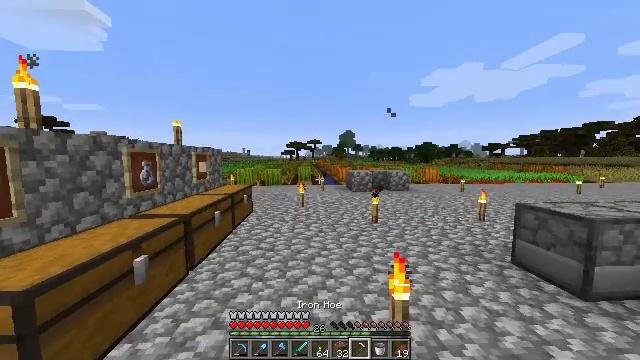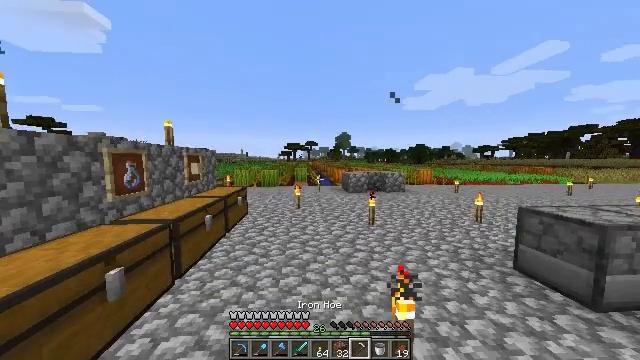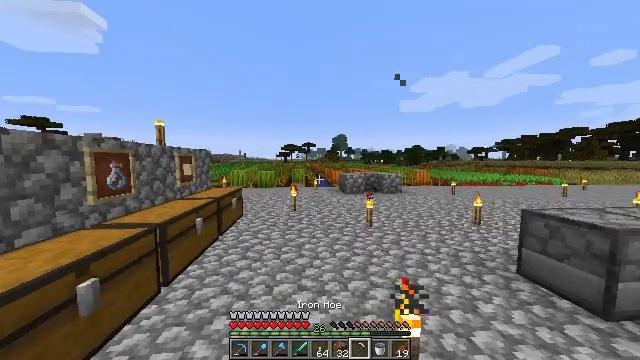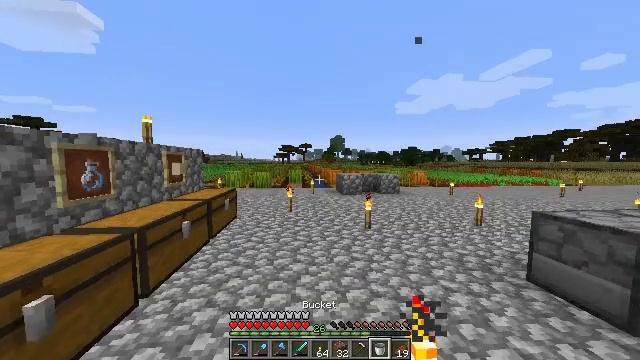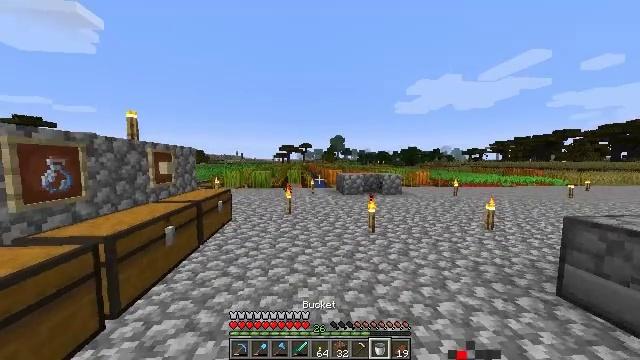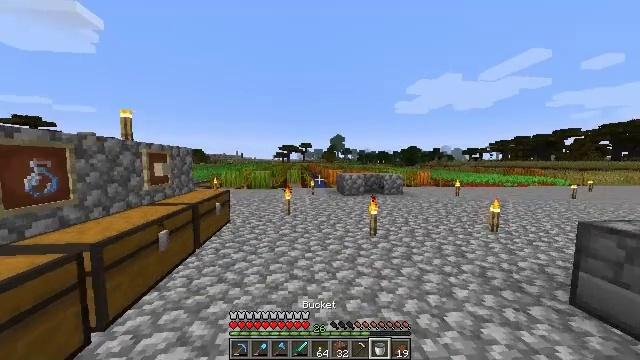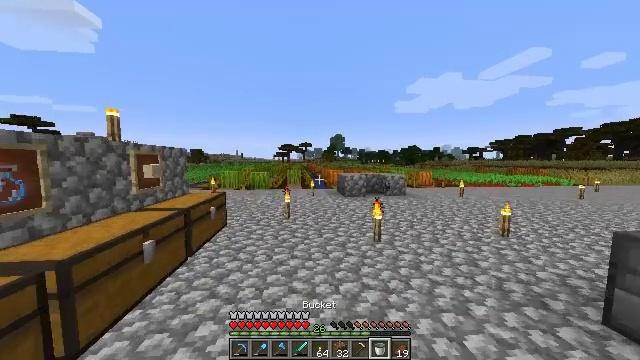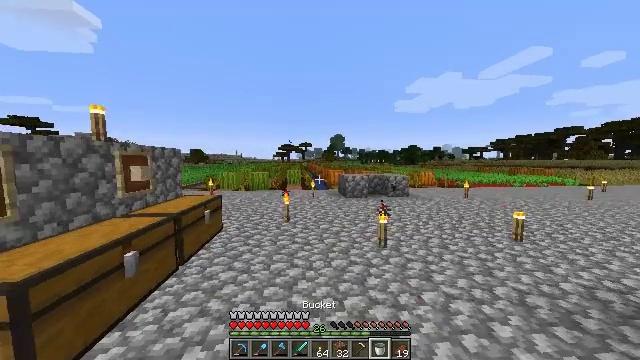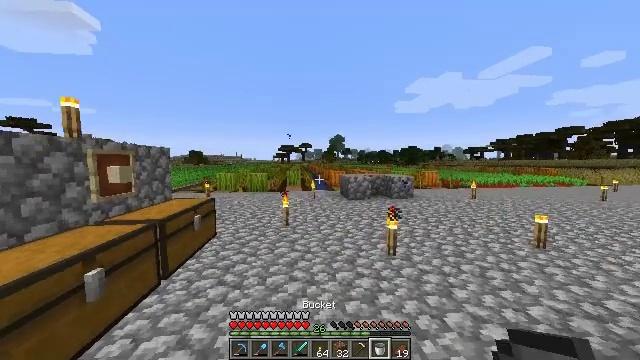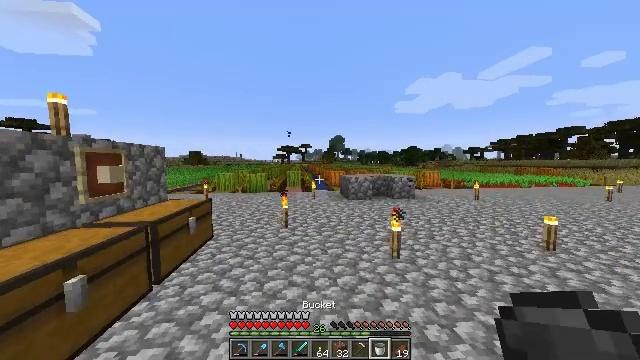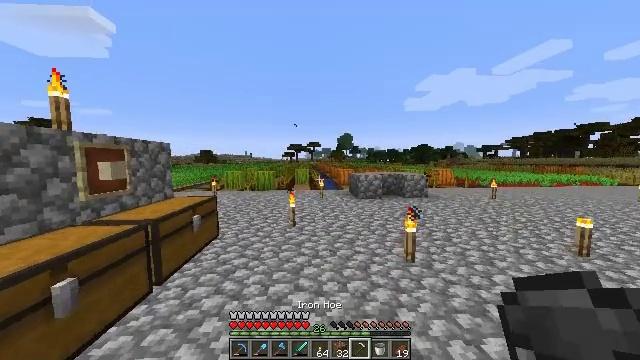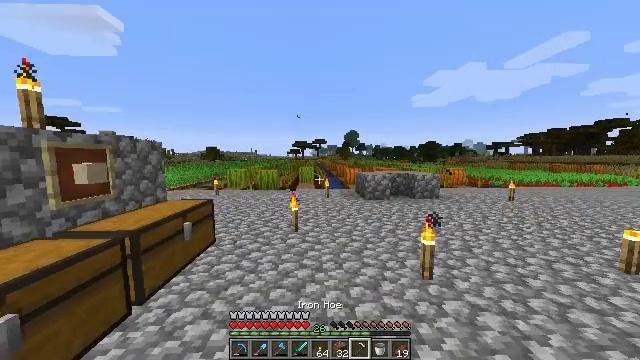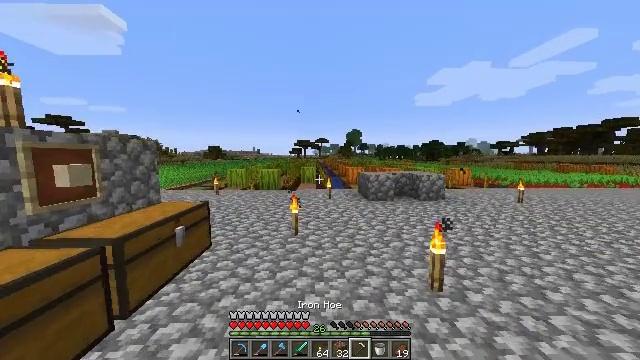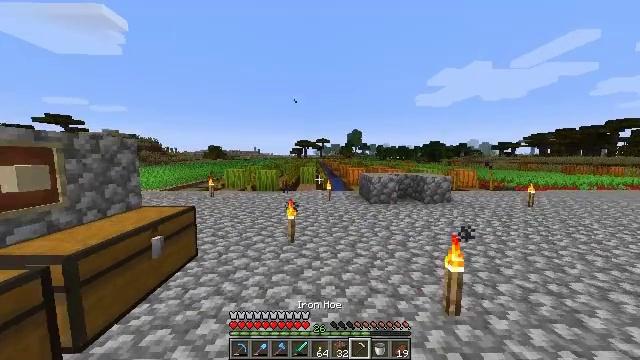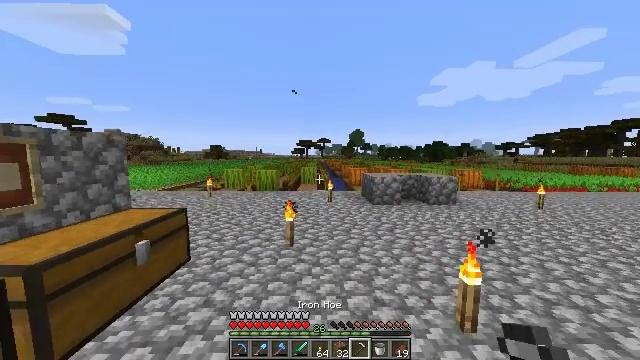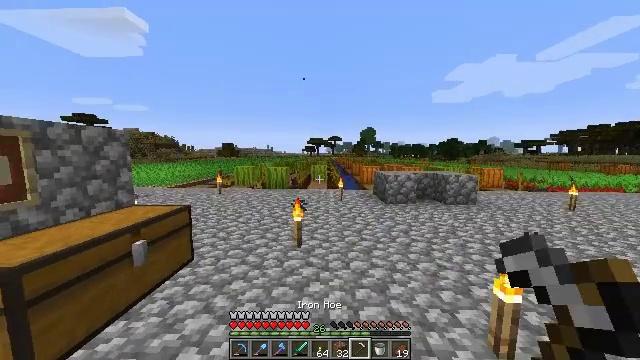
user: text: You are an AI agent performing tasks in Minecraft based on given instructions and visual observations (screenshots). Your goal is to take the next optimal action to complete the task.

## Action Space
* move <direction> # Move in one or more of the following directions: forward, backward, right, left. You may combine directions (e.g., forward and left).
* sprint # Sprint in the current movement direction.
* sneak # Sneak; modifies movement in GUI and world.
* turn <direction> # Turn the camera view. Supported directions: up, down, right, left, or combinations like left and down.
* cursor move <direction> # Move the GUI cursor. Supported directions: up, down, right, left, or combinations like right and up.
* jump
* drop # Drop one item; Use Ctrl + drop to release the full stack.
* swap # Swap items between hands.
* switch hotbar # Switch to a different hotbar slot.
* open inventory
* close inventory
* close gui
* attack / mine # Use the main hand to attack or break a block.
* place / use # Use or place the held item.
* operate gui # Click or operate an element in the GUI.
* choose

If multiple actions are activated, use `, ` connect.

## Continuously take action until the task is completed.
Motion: motion action
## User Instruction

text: Harvest sugar cane from the plant.
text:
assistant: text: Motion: move forward, sprint
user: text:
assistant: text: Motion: move forward, sprint
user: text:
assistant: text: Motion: move forward, sprint
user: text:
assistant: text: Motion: move forward, sprint
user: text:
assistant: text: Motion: move forward, sprint
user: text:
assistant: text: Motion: move forward, sprint
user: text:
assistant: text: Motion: move forward, sprint
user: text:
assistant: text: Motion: move forward, sprint
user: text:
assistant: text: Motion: move forward, sprint
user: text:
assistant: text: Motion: move forward, sprint, turn left
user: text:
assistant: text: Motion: move forward, sprint, turn left
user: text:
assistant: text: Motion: move forward, sprint
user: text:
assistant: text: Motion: move forward, sprint
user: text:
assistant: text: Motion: move forward, sprint
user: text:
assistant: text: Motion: move forward, sprint, turn left
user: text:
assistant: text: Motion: move forward, sprint, turn left
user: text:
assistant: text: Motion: move forward, sprint, turn left
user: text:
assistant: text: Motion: move forward, sprint, turn left and down, jump
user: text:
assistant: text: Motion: move forward, sprint, turn left, jump
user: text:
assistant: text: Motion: move forward, sprint, turn left, jump
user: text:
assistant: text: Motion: move forward, sprint, turn left, jump
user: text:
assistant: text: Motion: move forward, sprint, turn left, jump
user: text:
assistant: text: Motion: move forward, sprint, jump
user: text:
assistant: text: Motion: move forward, sprint
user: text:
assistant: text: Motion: move forward, sprint
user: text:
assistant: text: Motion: move forward, sprint, turn left
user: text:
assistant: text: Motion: move forward, sprint, turn left
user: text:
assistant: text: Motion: move forward, sprint, turn left
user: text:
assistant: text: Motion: move forward, sprint
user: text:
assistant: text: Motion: move forward, sprint